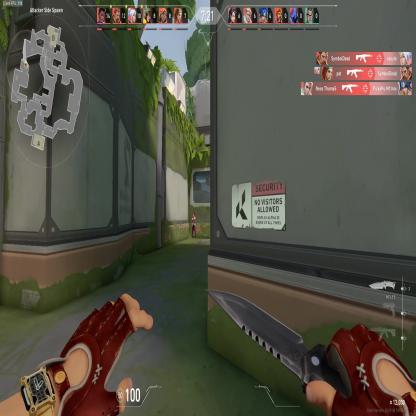
Label: enemy